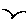
Label: bird